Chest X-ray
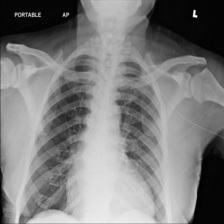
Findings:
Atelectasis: negative
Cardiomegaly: negative
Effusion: negative
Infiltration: negative
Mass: negative
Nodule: negative
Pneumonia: negative
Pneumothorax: negative
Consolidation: negative
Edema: negative
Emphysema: negative
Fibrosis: negative
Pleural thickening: negative
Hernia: negative